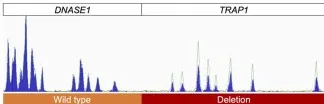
MLPA and WES results for case 1. (B) A visualization of the WES results for case 1 show fewer reads in the proband than in the healthy control, confirming the heterozygous deletion detected by MLPA.
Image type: chart (chart)